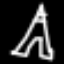
Label: The Eiffel Tower